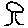
Label: tree